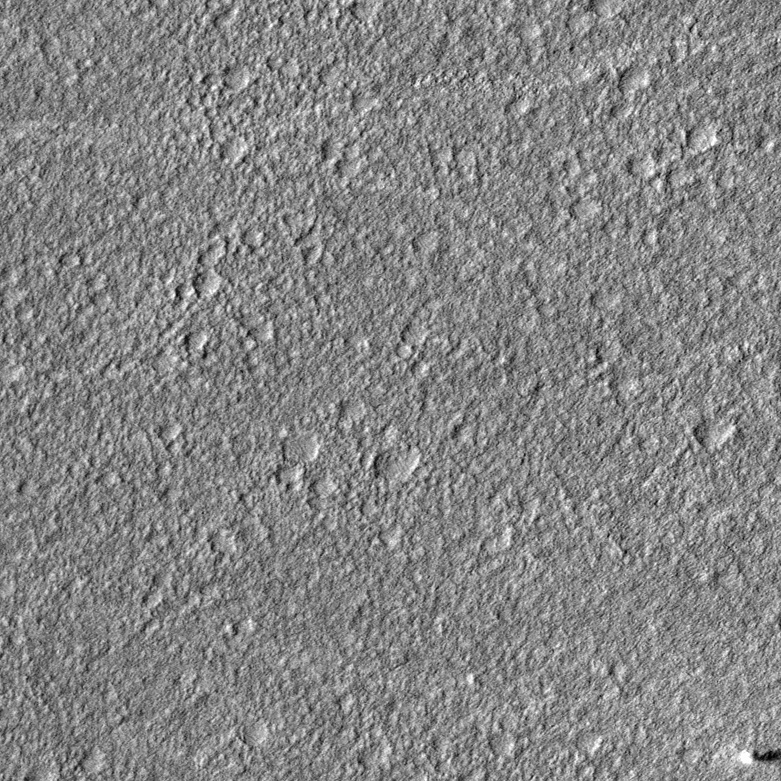
Label: dustdevil